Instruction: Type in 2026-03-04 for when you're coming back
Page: home
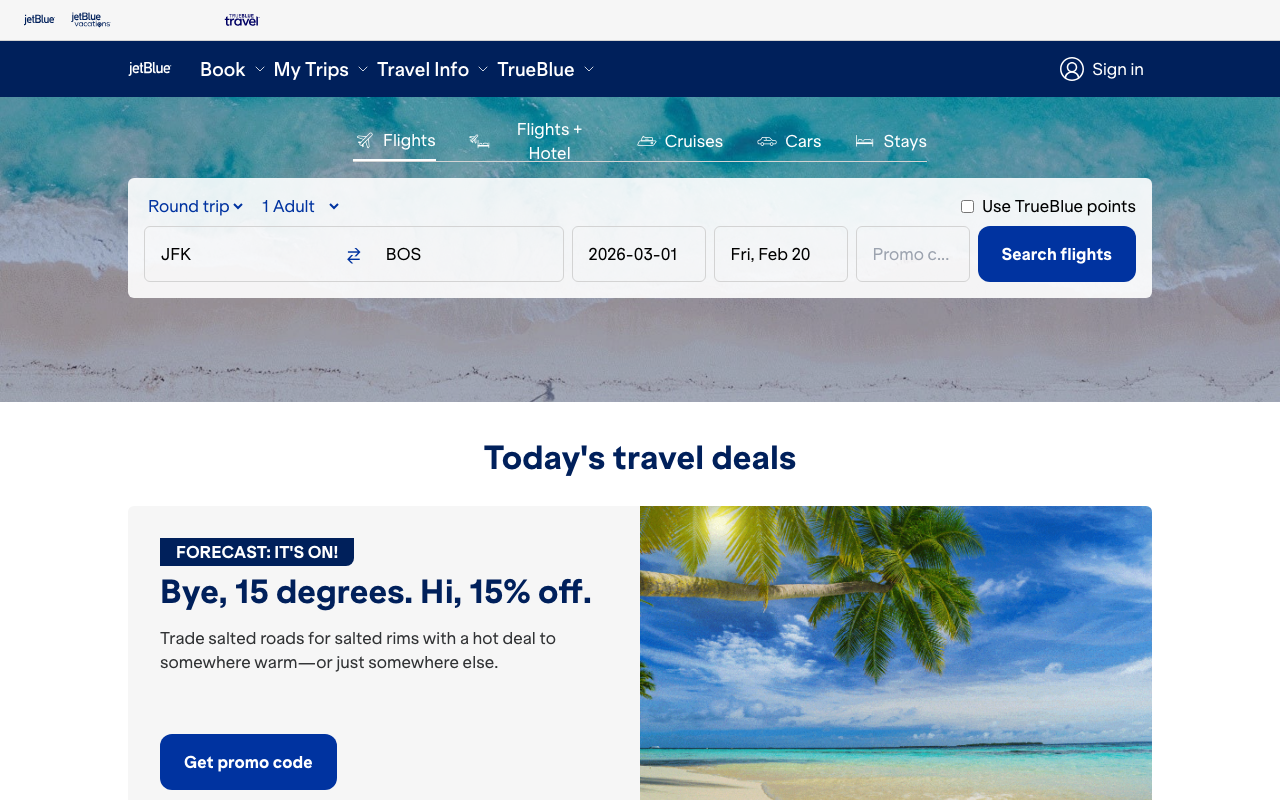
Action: type